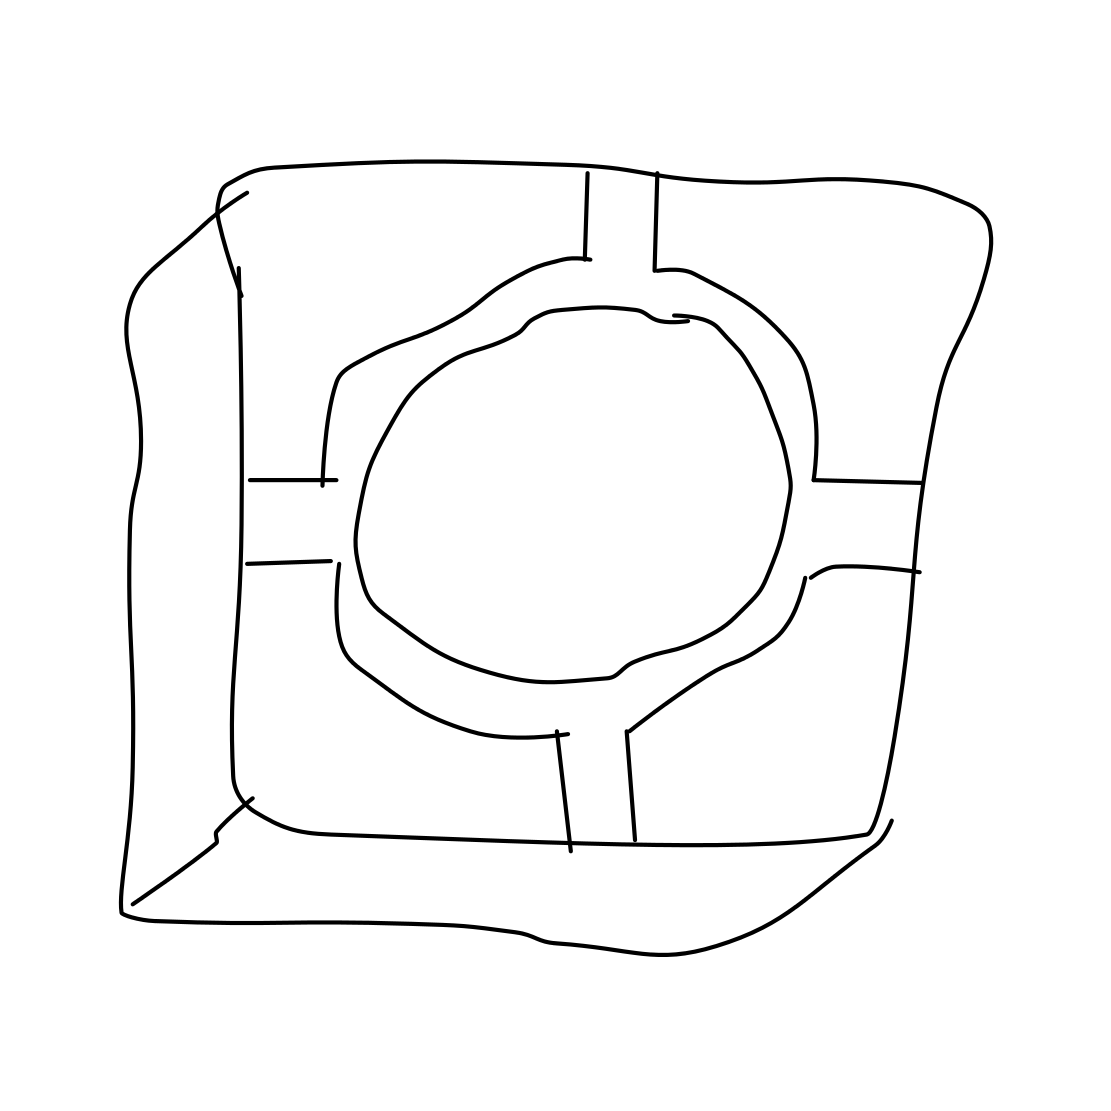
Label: ashtray